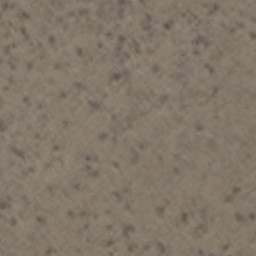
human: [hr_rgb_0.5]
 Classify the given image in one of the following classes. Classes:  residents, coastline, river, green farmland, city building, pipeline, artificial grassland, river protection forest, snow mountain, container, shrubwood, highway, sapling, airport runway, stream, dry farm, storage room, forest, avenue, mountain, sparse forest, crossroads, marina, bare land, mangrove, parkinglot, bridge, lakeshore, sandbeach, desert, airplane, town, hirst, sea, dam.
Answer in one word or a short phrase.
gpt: bare land